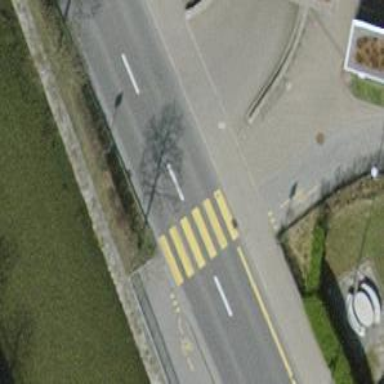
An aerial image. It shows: Marked crossing on the road.